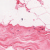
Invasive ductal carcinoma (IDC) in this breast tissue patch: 0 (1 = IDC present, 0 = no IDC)